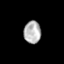
Tissue: skin
Cell type: Epithelial cells
Senescence score: 0.2834
Nuclear area (px): 375
Mean DAPI intensity: 179.995